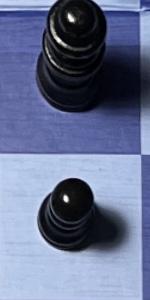
Label: Pawn_Black